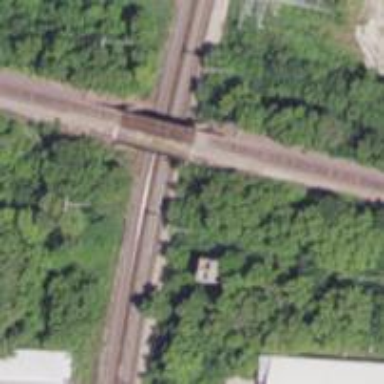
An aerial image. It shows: Railway bridge.